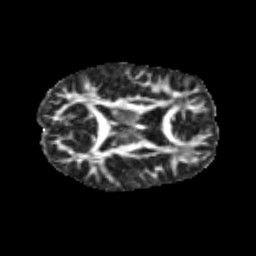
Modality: FA
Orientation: axial
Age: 10
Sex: male
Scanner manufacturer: siemens
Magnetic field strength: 3 T
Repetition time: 3.8 s
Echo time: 0.07 s